Field crop: maize
Growth stage: 2
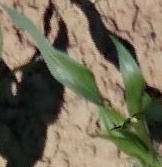
Species: maize